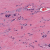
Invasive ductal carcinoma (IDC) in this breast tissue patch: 0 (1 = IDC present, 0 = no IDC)